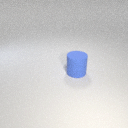
large blue rubber cylinder